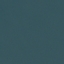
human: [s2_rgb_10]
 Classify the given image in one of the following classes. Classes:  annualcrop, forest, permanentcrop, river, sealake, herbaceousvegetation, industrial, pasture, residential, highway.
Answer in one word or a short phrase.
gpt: SeaLake